Aerial crown-view tile of a tropical tree (Barro Colorado Island, Panama), acquired 20250818:
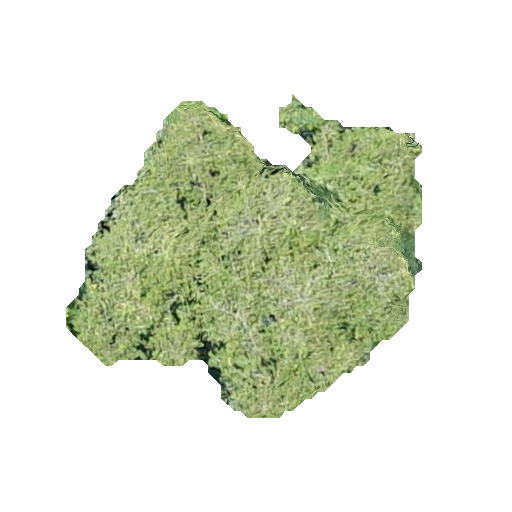
Species: Quararibea stenophylla
GBIF accepted scientific name: Quararibea stenophylla
Crown area: 110.612 m²